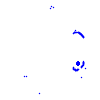
Particle: kaon